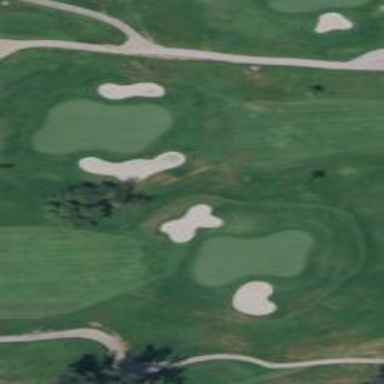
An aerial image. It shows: Rough grassy area used for golf.